Question: When the user makes a new grid, I want to show a wavy line like this:

How can I make it? Currenlty, I'm draw it by calling 'DrawLine', but it takes long time to finish it.
'''
private void Form1_Paint(object sender, PaintEventArgs e)
{
Graphics l = e.Graphics;
Pen p = new Pen(Color.Red, 1);
l.DrawLine(p ,10 ,5,5,0);
l.DrawLine(p, 10, 5, 15, 0);
l.DrawLine(p, 20, 5, 15, 0);
l.DrawLine(p, 20, 5, 25, 0);
l.DrawLine(p, 30, 5, 25, 0);
l.Dispose();
}
'''
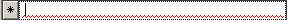
Answer: Add a handler for 'DataGridView.CellPainting' event.
'''
dataGridView1.CellPainting += dataGridView1_CellPainting;
'''
Here the implementation. Note: The lines are outside the 'white box' of cells.
'''
private void dataGridView1_CellPainting(object sender, DataGridViewCellPaintingEventArgs e)
{
var dg = (DataGridView) sender;
if (e.ColumnIndex == -1 || e.RowIndex != (dg.RowCount - 1))
return;
using (var p = new Pen(Color.Red, 1))
{
var cellBounds = e.CellBounds;
const int size = 2;
var pts = new List<Point>();
var h = false;
for (int i = cellBounds.Left; i <= cellBounds.Right; i += size,h = !h)
{
pts.Add(
new Point
{
X = i,
Y = h ? cellBounds.Bottom : cellBounds.Bottom + size
});
}
e.Graphics.DrawLines(p, pts.ToArray());
}
}
'''
Output:

I hope it helps.